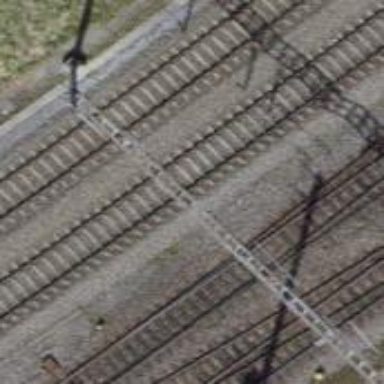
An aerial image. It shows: Single railway track with electrification through contact line.